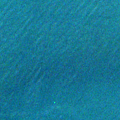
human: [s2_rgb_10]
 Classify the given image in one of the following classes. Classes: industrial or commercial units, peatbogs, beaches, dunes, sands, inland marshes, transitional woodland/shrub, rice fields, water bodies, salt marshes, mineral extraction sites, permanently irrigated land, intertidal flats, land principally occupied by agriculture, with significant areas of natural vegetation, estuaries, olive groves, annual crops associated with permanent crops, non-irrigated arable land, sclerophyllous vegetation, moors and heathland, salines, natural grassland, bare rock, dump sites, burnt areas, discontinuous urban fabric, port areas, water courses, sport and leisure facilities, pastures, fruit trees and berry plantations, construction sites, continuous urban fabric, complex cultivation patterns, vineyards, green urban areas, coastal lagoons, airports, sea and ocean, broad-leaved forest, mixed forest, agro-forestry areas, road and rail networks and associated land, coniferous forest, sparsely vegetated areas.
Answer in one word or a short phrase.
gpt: sea and ocean